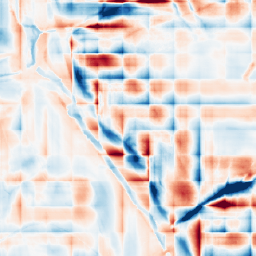
Category: wavelet
Decomposition family: wavelet_dwt
Decomposition parameters: wavelet: db2
level: 5
Upsampling method: nearest
Upsampling parameters: scale: 2
Upsampling scale: 2